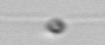
Label: flagellate